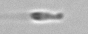
Label: flagellate_morphotype3